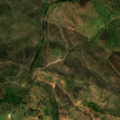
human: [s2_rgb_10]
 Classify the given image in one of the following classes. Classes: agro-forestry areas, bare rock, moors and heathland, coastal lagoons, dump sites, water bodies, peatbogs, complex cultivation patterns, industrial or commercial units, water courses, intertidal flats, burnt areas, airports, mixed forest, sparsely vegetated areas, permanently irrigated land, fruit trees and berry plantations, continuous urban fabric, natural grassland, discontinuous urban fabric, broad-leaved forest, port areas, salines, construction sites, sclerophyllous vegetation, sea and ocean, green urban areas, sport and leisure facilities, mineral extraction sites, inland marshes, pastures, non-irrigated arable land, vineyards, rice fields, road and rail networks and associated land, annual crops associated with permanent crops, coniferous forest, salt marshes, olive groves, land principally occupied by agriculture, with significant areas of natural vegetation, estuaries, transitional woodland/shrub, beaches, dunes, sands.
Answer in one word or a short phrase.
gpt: agro-forestry areas, broad-leaved forest, transitional woodland/shrub